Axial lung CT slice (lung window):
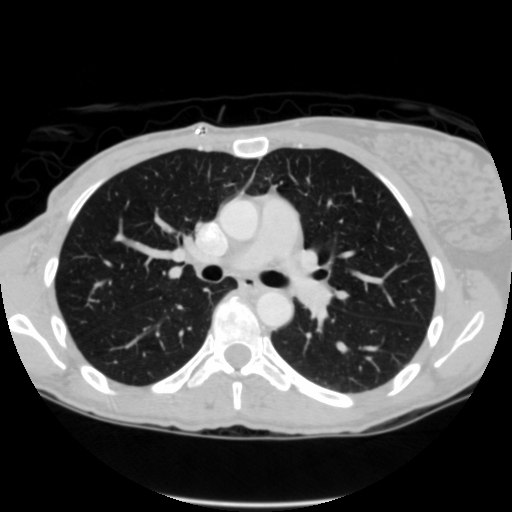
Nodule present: no